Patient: sex F, age 56
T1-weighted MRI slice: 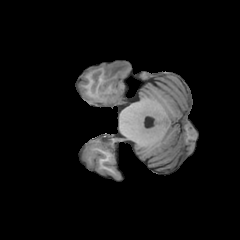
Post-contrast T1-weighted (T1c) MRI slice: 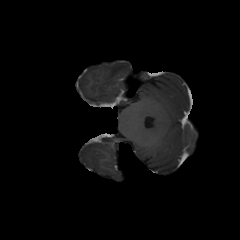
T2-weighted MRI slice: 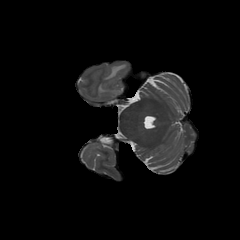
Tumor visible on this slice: yes
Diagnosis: Glioblastoma, IDH-wildtype
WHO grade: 4